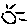
Label: sun